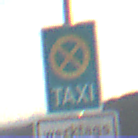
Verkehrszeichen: Taxenstand
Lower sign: ZeitangabenMitBeschraenkungAufWochentage7
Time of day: SunriseSunset
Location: Outdoor (Nature)
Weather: PartlyCloudy
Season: Summer
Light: Natural